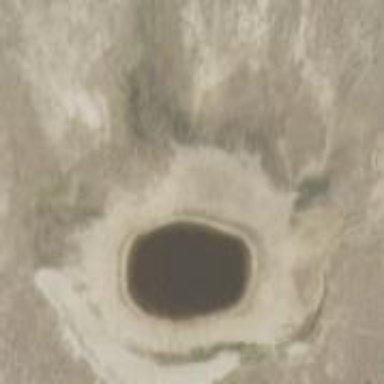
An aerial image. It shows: Reservoir area.